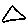
Label: triangle